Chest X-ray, AP view. Patient: 59 years old, sex F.
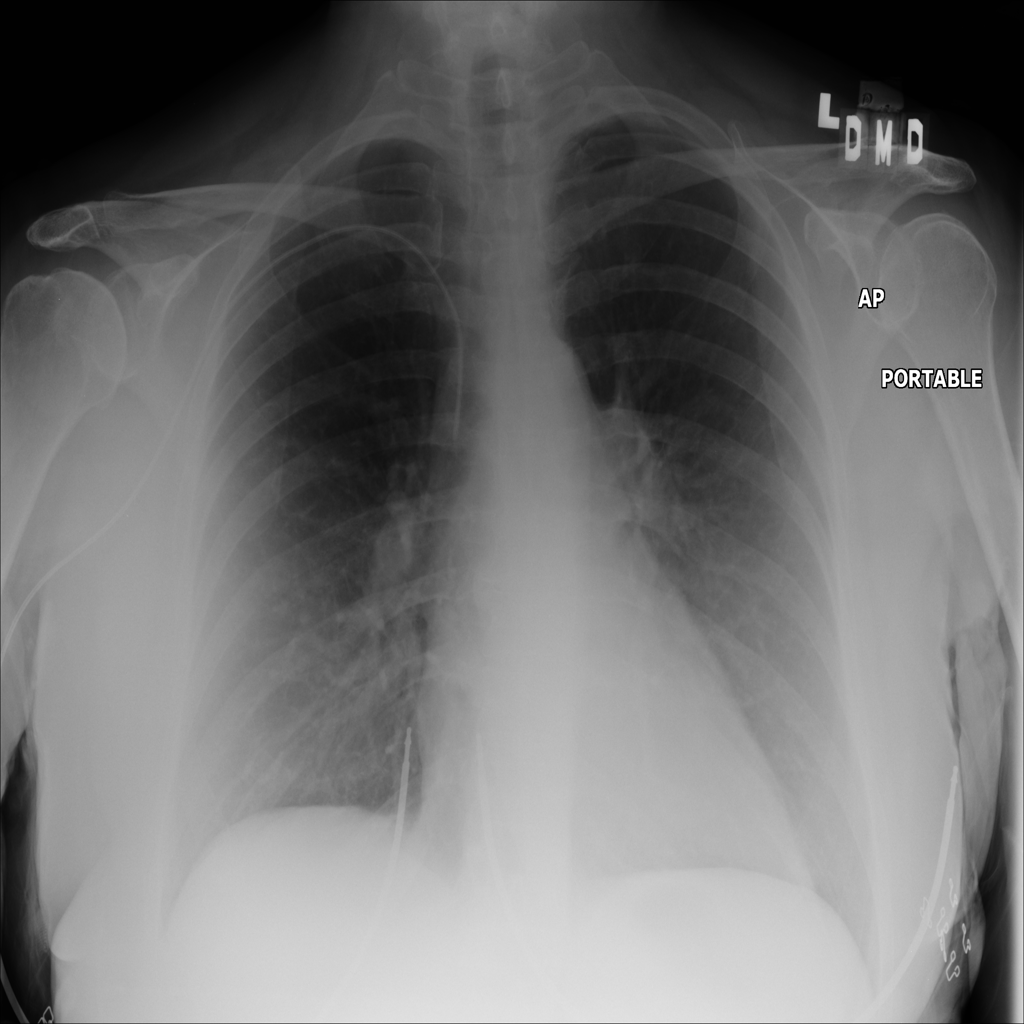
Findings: No Finding